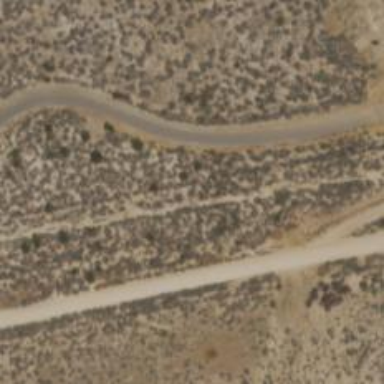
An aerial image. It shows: Path.